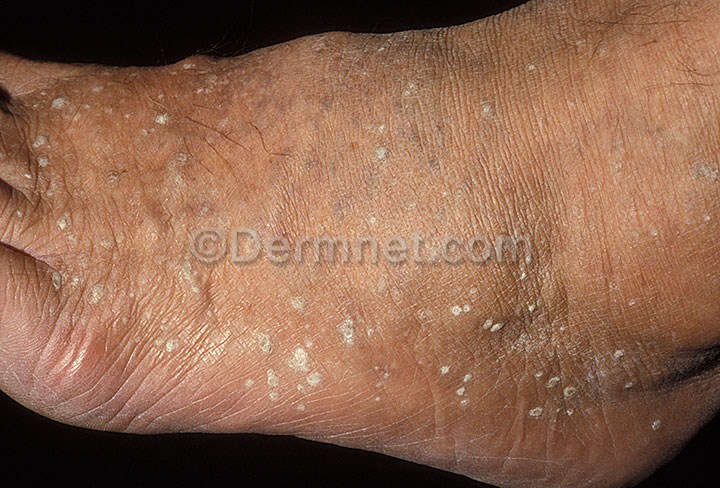
Disease: Seborrheic Keratoses and other Benign Tumors